Field crop: tomato
Growth stage: 1
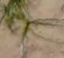
Species: cyperus